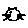
Label: cat